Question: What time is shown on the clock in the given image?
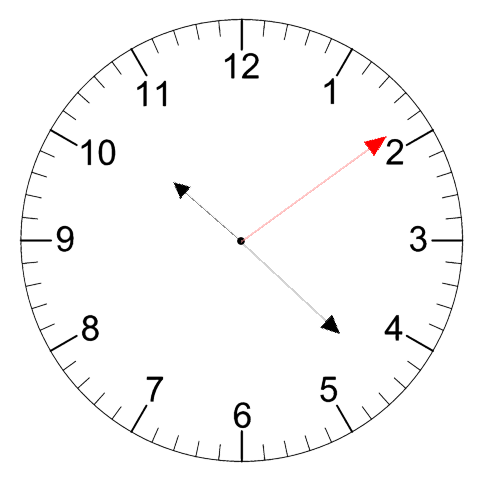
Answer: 10:22:09